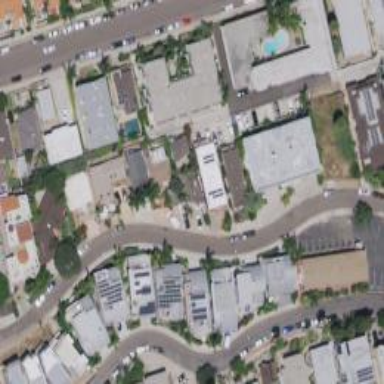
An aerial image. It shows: Alleyway designated as service road.